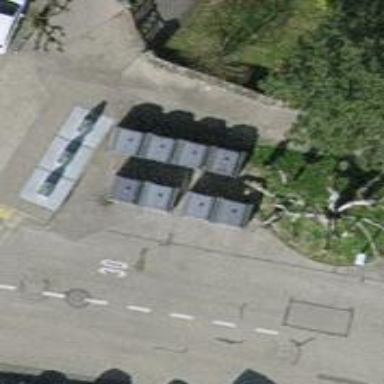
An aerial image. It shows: Recycling container for recycling.